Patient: sex M, age 43
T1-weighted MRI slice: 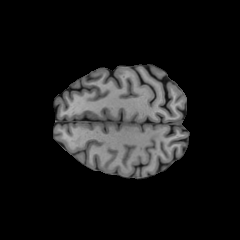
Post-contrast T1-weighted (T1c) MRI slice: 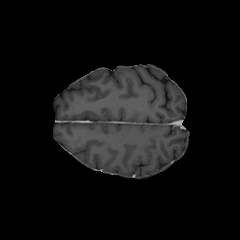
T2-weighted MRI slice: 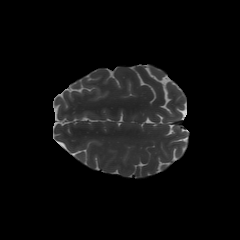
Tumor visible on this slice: no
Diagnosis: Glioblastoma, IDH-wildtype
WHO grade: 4